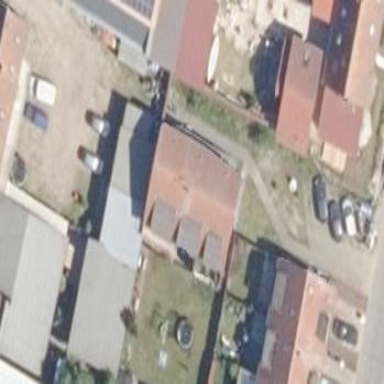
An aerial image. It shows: Simple house.